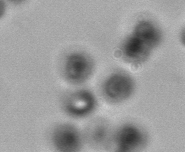
Label: Phaeocystis